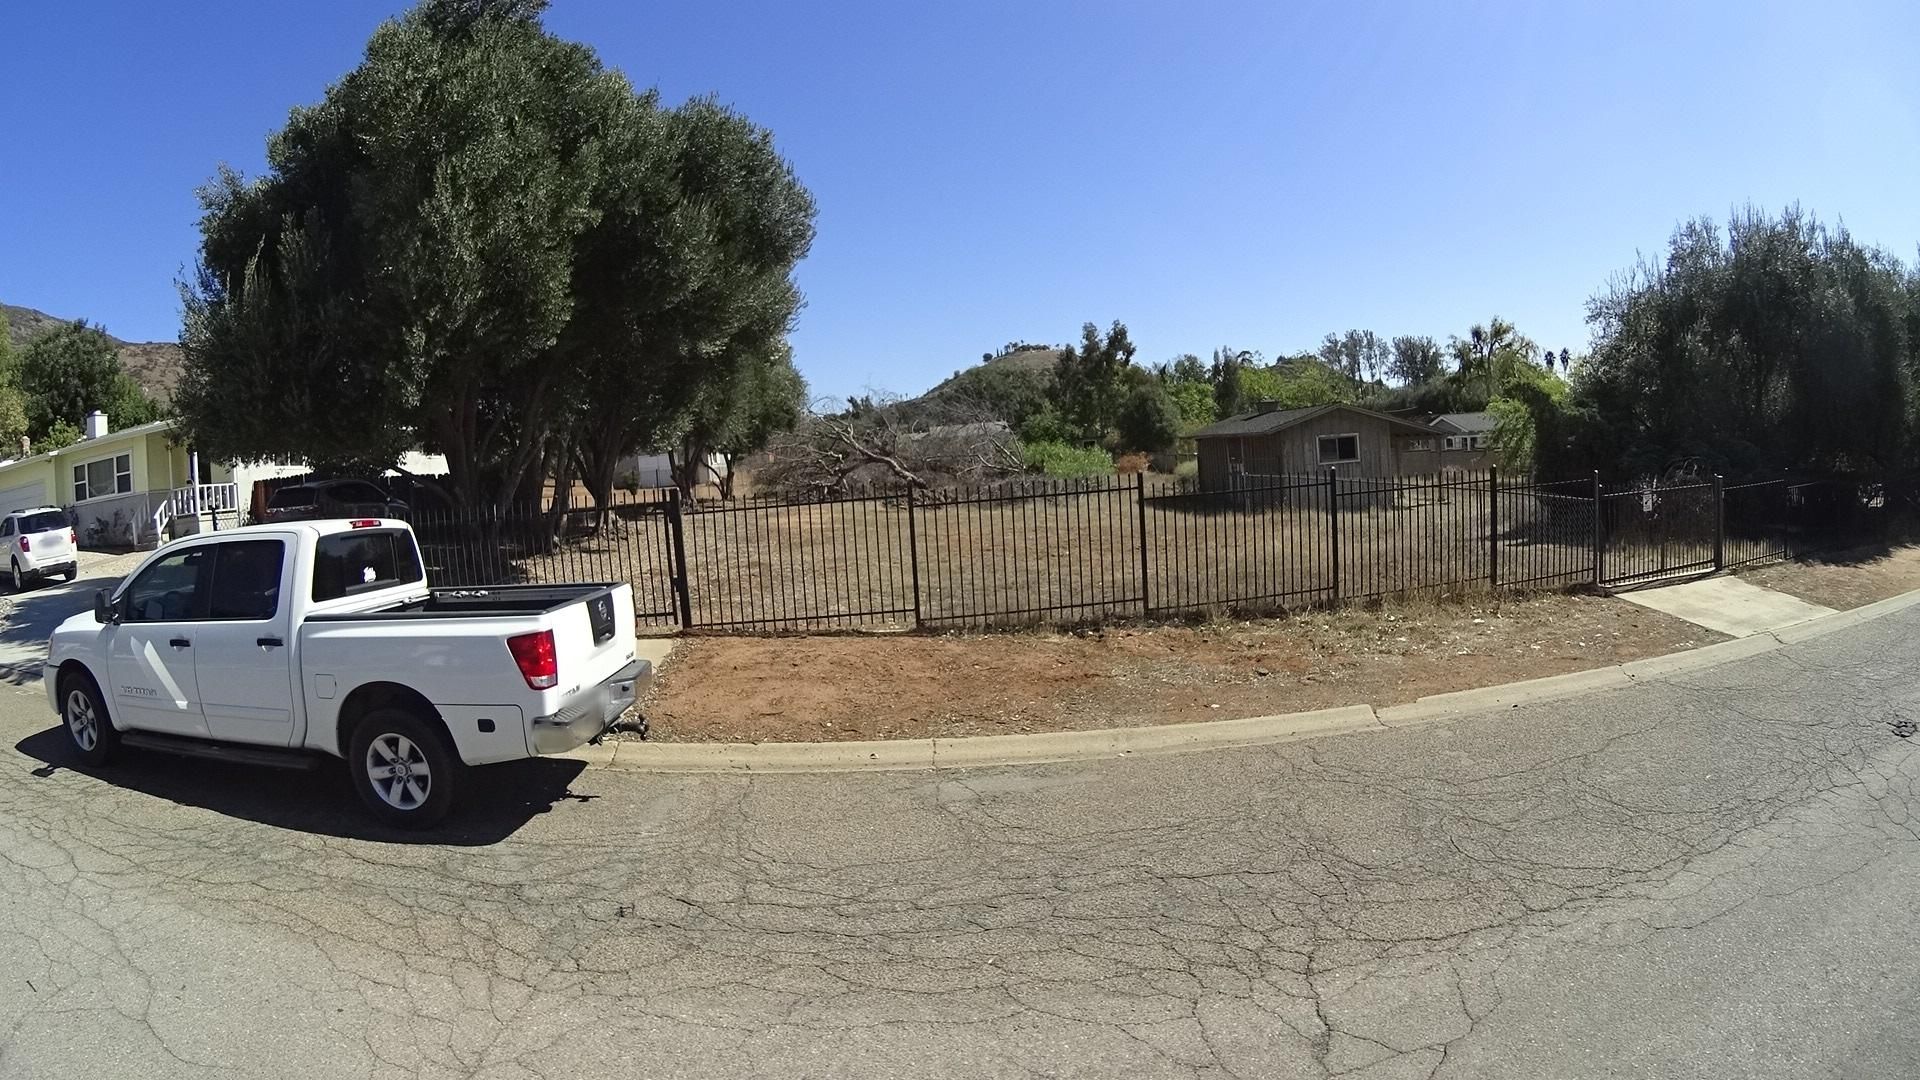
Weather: clear
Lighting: day
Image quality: good
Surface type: walking surface
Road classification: path, residential
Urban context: urban centre
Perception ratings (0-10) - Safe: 2.4, Lively: 3.39, Beautiful: 7.55, Boring: 8.69, Depressing: 7.41, Wealthy: 3.89